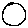
Label: circle